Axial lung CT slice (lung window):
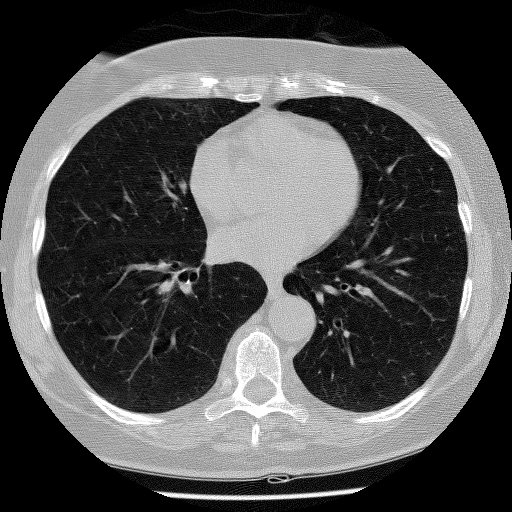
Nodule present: no